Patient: sex M, age 59
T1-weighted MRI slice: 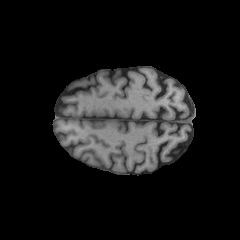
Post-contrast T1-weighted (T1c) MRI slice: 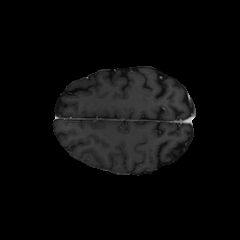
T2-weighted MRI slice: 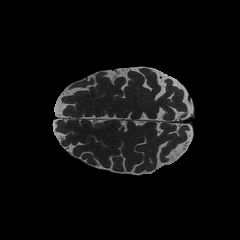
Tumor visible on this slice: no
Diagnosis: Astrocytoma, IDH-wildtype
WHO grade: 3